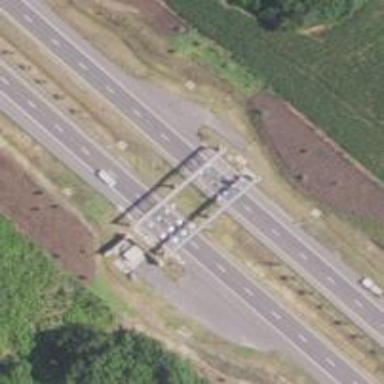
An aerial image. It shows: Toll gantry on the road.